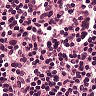
Metastatic tissue present: no